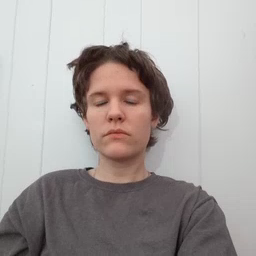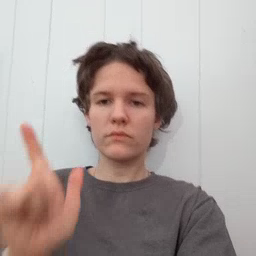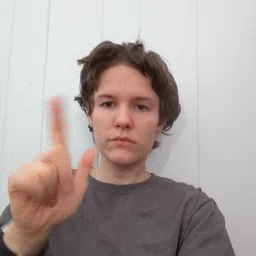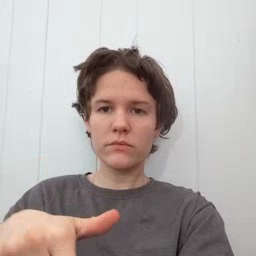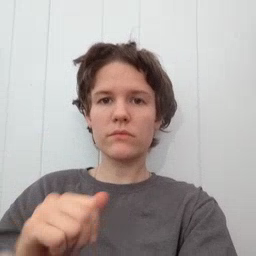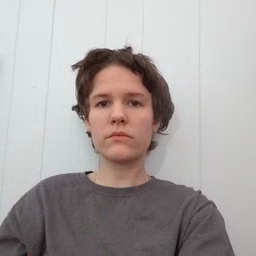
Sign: later